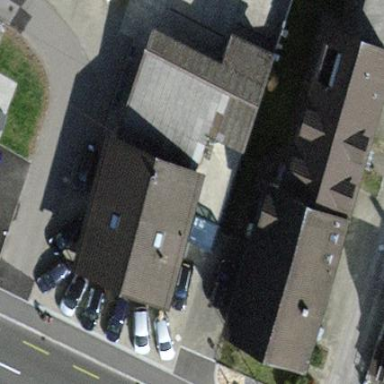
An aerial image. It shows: Building used as car repair shop.